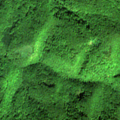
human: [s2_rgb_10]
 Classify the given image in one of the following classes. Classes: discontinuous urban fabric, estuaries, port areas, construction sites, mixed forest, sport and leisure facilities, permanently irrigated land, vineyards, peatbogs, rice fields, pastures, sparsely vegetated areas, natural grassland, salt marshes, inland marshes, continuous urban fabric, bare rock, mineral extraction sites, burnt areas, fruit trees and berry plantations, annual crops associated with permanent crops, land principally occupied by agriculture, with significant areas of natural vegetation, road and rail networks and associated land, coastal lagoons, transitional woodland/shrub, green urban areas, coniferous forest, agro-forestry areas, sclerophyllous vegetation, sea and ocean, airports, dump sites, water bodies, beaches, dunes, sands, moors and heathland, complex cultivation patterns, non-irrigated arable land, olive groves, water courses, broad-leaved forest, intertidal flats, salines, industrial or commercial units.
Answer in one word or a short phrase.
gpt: broad-leaved forest